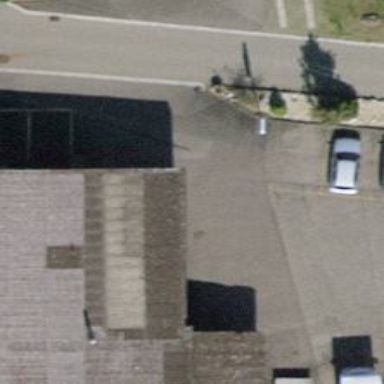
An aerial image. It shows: Car shop offering both dealer and repair services.